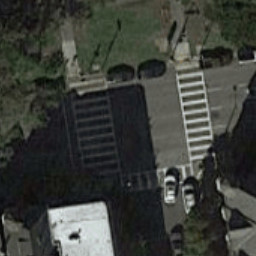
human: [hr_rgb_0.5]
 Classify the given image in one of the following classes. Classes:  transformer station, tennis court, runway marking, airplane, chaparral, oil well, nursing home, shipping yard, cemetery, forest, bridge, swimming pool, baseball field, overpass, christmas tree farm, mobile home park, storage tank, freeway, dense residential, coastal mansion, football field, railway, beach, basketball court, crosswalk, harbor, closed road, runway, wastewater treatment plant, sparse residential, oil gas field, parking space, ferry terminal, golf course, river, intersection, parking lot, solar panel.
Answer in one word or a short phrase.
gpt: crosswalk